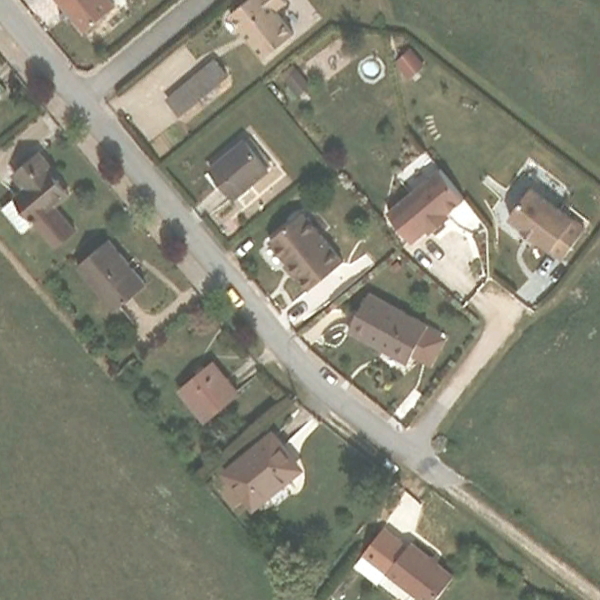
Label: MediumResidential